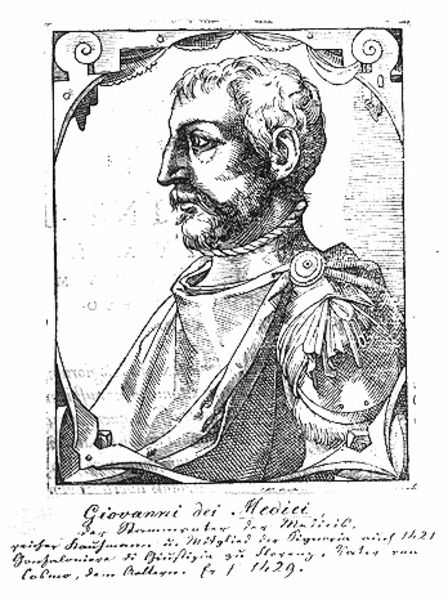
Titel: Bildnis des Heerführers Giovanni de Medici
Künstler: Tobias Stimmer
Institution: (Seriendruck)
Schlagwörter: feder, mann, schatten, weiß, grau, haar, licht, mund, nase, ohr, profil, schwarz, zeichnung, blick, ornament, bart, gesicht, kragen, rahmen, vollbart, bildnis, portrait, porträt, schauen, auge, gewand, haare, mantel, strick, blatt, brosche, kinn, locken, ohren, schulter, schrift, ansicht, italien, grafik, graphik, rand, starr, verzierung, wange, jahreszahl, halskette, name, antike, buch, druck, schnitt, schraffur, radierung, stich, seite, illustration, text, beschriftung, stehkragen, rüstung, tinte, toga, mittelalter, feldherr, kupferstich, handschrift, legende, latz, medici, lateinisch, fibel, italiener, dei, agraffe, große nase, große augen, schroft, giovanni, paludamentum, portrrait, de, 1429, giovanni#, mrdici, giobanni